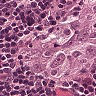
Metastatic tissue present: yes